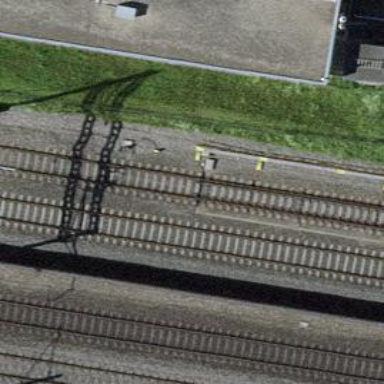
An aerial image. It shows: Railway switch.